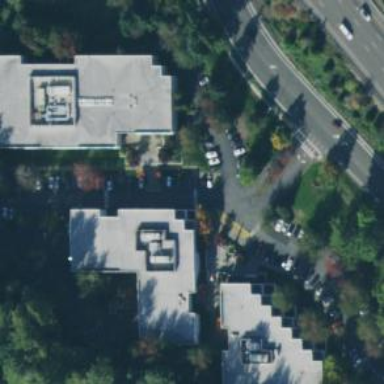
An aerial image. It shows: Healthcare clinic is depicted in the image.